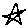
Label: star